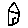
Label: house